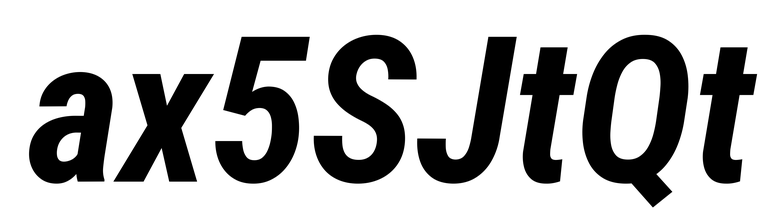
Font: Roboto-Italic_Condensed_Bold_Italic